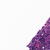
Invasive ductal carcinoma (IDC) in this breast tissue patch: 1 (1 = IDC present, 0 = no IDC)